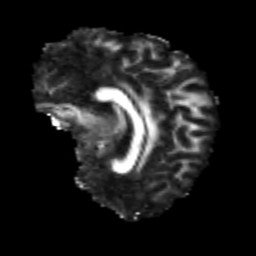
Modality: FA
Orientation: sagittal
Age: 25
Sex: male
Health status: healthy
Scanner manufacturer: philips
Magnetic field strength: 3 T
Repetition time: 4.364 s
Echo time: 0.09797 s